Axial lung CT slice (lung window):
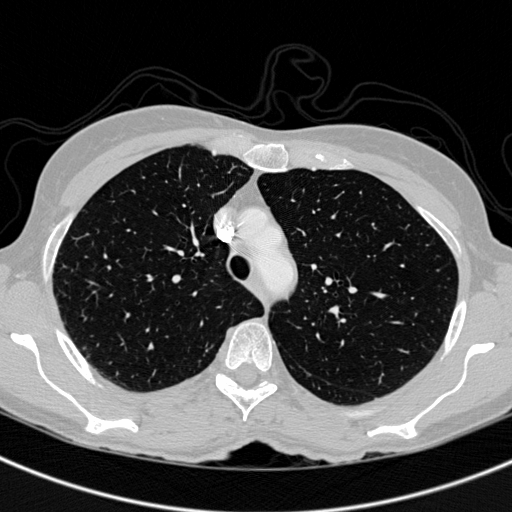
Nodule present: no